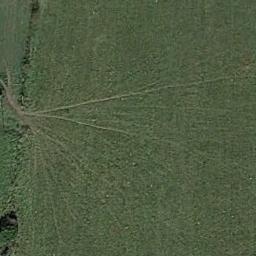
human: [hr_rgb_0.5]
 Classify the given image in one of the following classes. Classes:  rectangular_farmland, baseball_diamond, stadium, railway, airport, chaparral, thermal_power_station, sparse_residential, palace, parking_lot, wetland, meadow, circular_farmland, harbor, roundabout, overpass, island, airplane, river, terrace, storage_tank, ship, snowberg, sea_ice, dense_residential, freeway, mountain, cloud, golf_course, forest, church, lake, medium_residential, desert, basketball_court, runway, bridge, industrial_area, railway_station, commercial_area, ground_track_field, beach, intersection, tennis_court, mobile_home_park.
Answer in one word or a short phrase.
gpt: meadow